Question: I am plotting two graphs using gnuplot. First plot is actual data and the second one is the fitting of the data.
The script I used for plotting this is shown here below:
'''
#!/usr/bin/gnuplot
reset
set terminal png enhanced
set terminal pngcairo enhanced color dashed
set output 'msd-maltoLyo12per-225ns.png'
##########################################
set macros
labelSIZE="font 'Arial,24'"
ticFONT="font 'Arial,16"
set key font 'Arial,14'
set key spacing 1.5 samplen 5
##########################################
set xrange [0:225]
set yrange [0:11000]
set xtic @ticFONT
set ytic @ticFONT
set xtics out nomirror
set ytics out nomirror
##############################
set style line 1 lt 1 lc rgb "red" lw 2.0
set style line 2 lt 2 lc rgb "blue" lw 2.0
set style line 3 lt 3 lc rgb "coral" lw 2.0
set style line 4 lt 4 lc rgb "green" lw 2.0
set style line 5 lt 5 lc rgb "black" lw 2.0
##############################
f(x)=a+b*x
fit [120:225] f(x) 'diff-xy-maltoLyo12per.dat' via a,b
plot 'diff-xy-maltoLyo12per.dat' using 1:2 with lines linestyle 1 title "{/Symbol b}Mal-C_{12}", f(x) lw 3.0 lc rgb 'black'
'''
Here I plot the fitting graph from 1 to 120 as shown .
Now I want a single plot which contain the two black lines and the red line.
How can I achieve this?
Thanks in advance.
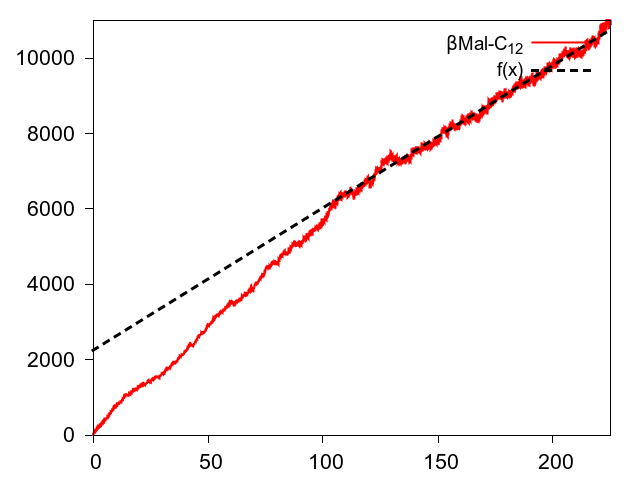
Answer: Working with the script you already have, you can use two functions to fit in the different ranges separately, and then use a conditional plot that selects one if x < 120 and the other one if x > 120:
'''
f1(x)=a1+b1*x
fit [0:120] f1(x) 'diff-xy-maltoLyo12per.dat' via a1,b1
f2(x)=a2+b2*x
fit [120:225] f2(x) 'diff-xy-maltoLyo12per.dat' via a2,b2
f(x) = x < 120 ? f1(x) : f2(x)
plot 'diff-xy-maltoLyo12per.dat' using 1:2 with lines linestyle 1 title "{/Symbol b}Mal-C_{12}", f(x) lw 3.0 lc rgb 'black'
'''
Now, the way I would go about this, would be to generate a special fitting function, whose parameters would give me the point at which the slope changes as a result of the fitting itself. Say you call that point 'x0' (for which the value of the function is 'y0'), the slope at the left of it is 'm1' and the slope at the right 'm2'. Then the function at the left has the form 'm1*(x-x0)+y0' and the function at the right has the form 'm2*(x-x0)+y0'. The overall function can be defined in gnuplot as:
'''
f(x) = x < x0 ? m1*(x-x0)+y0 : m2*(x-x0)+y0
'''
and you can 'fit f(x) "data" via x0, m1, m2, y0'. You can also generate this function without the condition using a step function:
'''
f(x) = m1*(x-x0)*(sgn(x0-x)+1)/2 + m2*(x-x0)*(sgn(x-x0)+1)/2 + y0
'''
After you fit, for which you might need to provide some initial values, you can 'print x0' and you'll get the best value (that should be close to 120 in your case, as you know) for the position of the change in slope.